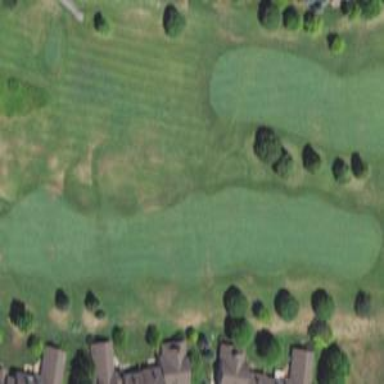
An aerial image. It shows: View of golf hole.